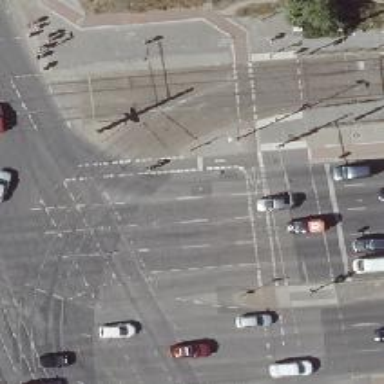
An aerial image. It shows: Tram crossing on the railway.